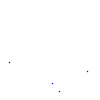
Particle: proton